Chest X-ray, PA view. Patient: 63 years old, sex F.
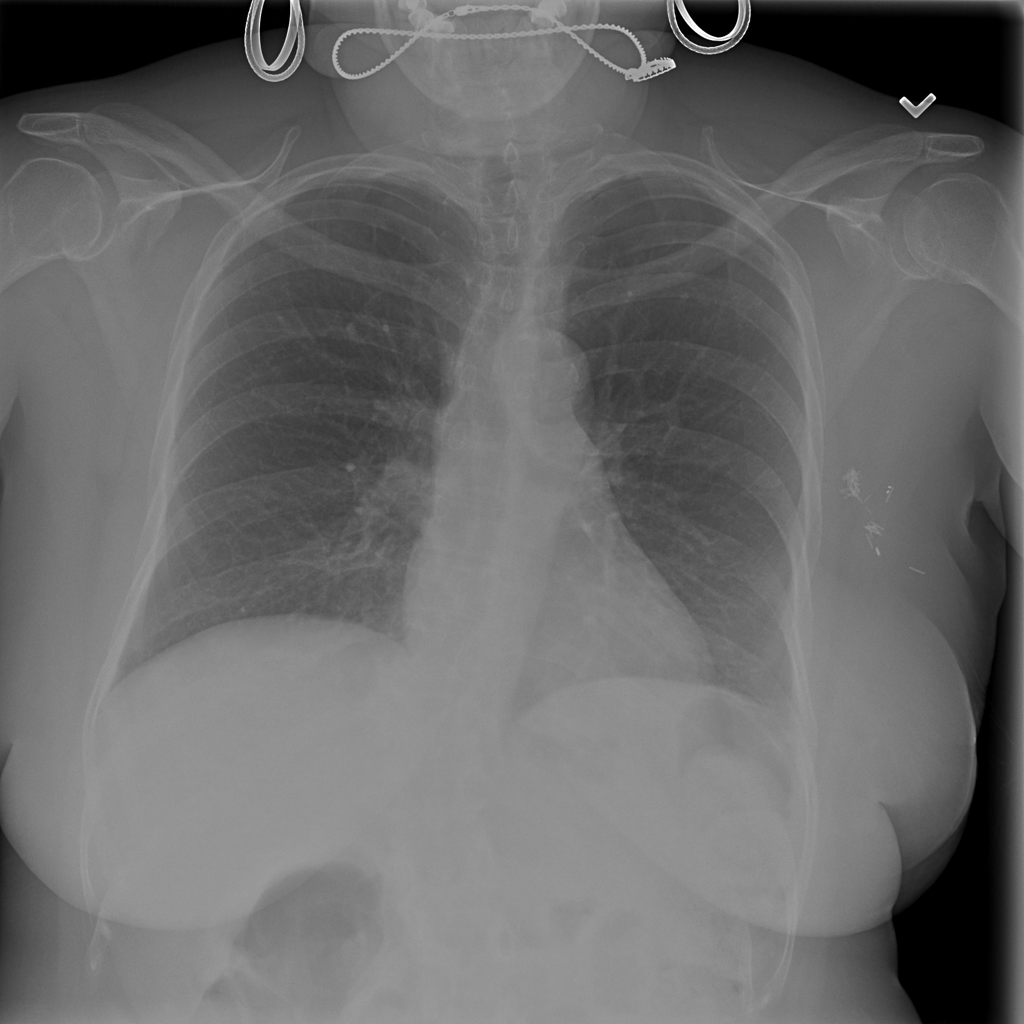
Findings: No Finding